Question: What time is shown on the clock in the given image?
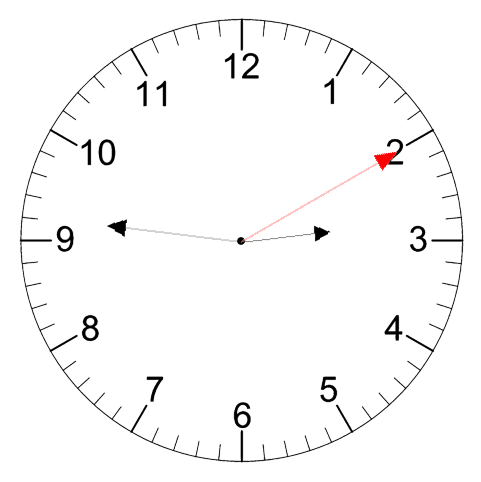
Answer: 02:46:10